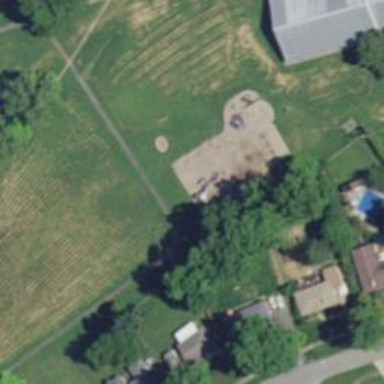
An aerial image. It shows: Playground area for leisure activities on the land.